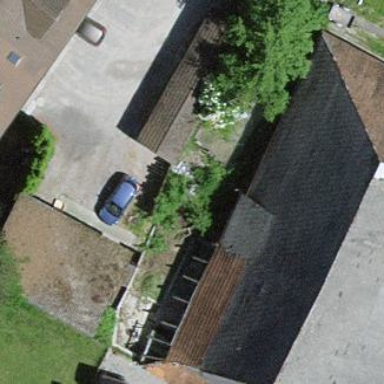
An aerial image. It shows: Garage building.